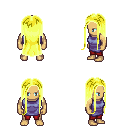
a pixel art fantasy rpg character, male body template, human, tanned skin, chain tabard jacket, red pants, gold extra-long hairstyle, four views (front, back, left, right), 2x2 character sprite sheet, small pixel art, hard edges, no anti-aliasing